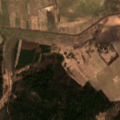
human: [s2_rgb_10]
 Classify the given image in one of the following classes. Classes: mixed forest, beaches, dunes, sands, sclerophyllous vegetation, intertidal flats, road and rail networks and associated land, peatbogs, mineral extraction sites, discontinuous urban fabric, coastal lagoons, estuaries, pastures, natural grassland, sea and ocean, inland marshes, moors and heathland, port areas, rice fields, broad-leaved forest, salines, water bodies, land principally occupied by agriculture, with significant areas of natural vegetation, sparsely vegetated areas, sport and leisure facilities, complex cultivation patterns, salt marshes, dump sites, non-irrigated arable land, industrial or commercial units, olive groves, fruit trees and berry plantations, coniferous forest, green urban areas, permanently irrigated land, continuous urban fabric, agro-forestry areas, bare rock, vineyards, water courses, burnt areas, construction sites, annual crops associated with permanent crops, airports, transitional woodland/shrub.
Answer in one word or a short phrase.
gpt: non-irrigated arable land, pastures, coniferous forest, mixed forest